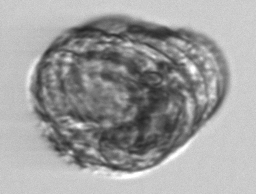
Label: Polykrikos